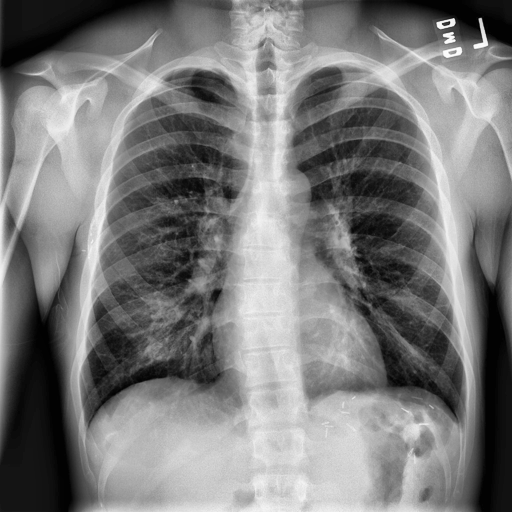
Finding: NORMAL